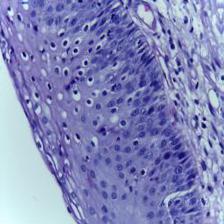
Diagnosis: Normal